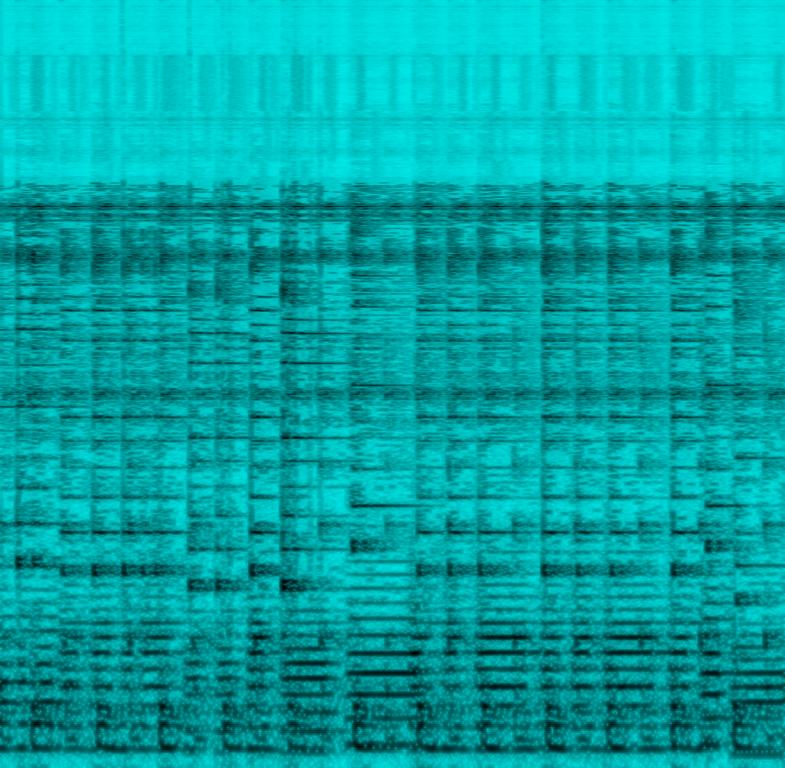
This is a comedy music piece in the style of a Christmas song. It is an instrumental piece. There is a rhythmic background that is composed of percussive elements. The sleigh bells can be heard very distinctively. The melody is played by a lute in a slightly out-of-sync manner while a tuba is playing the bass line. The piece has a tongue-in-cheek feel to it. This piece could fit well in the soundtrack of a Christmas-themed comedy movie.